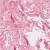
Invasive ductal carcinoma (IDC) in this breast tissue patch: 0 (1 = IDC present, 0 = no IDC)